Field crop: maize
Growth stage: 2
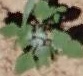
Species: chenopodium